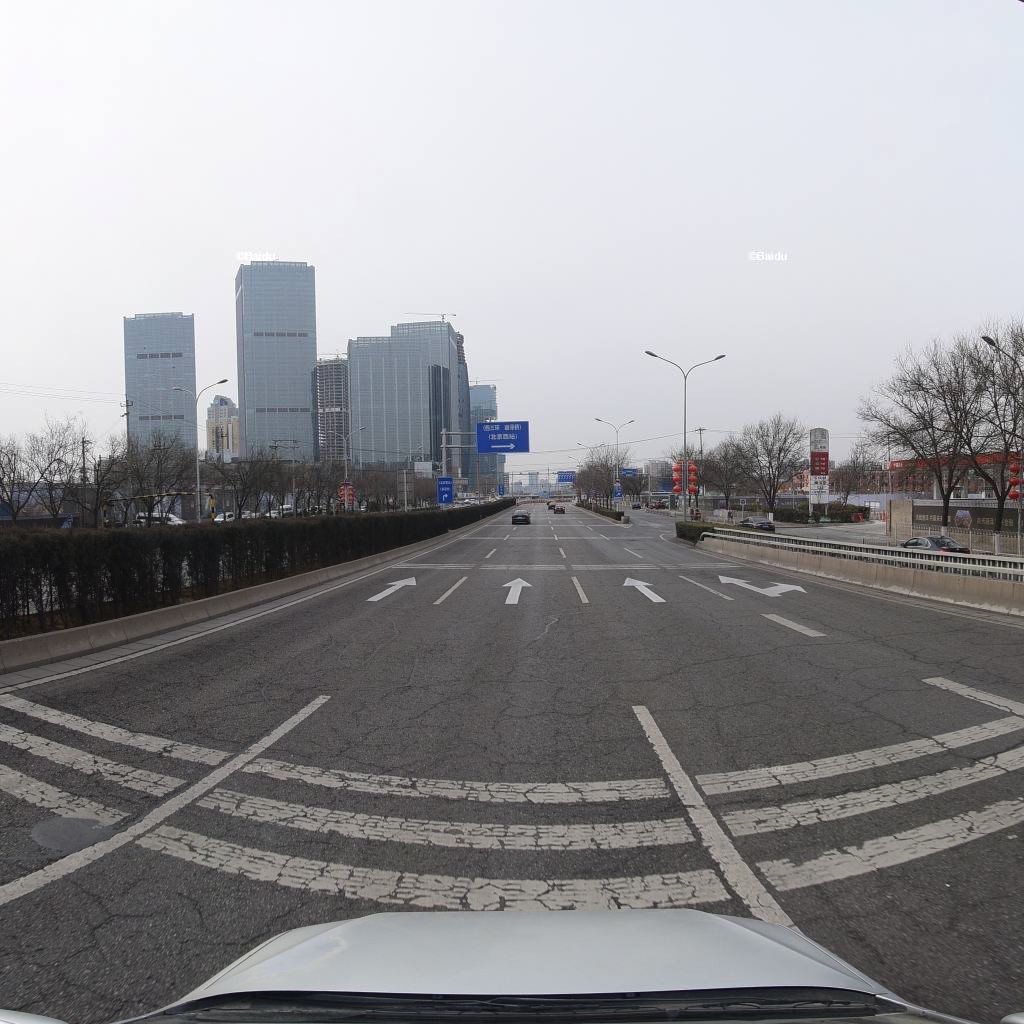
Region: Fengtai
Road damage annotations: alligator crack